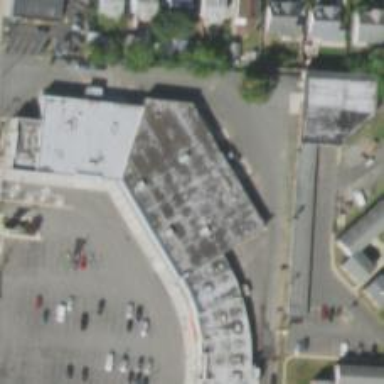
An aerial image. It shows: Supermarket.